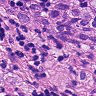
Metastatic tissue present: yes